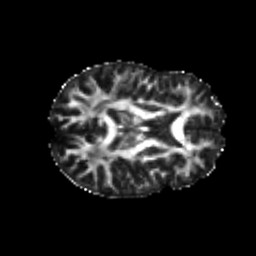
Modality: FA
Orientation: axial
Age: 24
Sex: female
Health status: healthy
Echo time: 0.074 s